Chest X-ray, AP view. Patient: 16 years old, sex M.
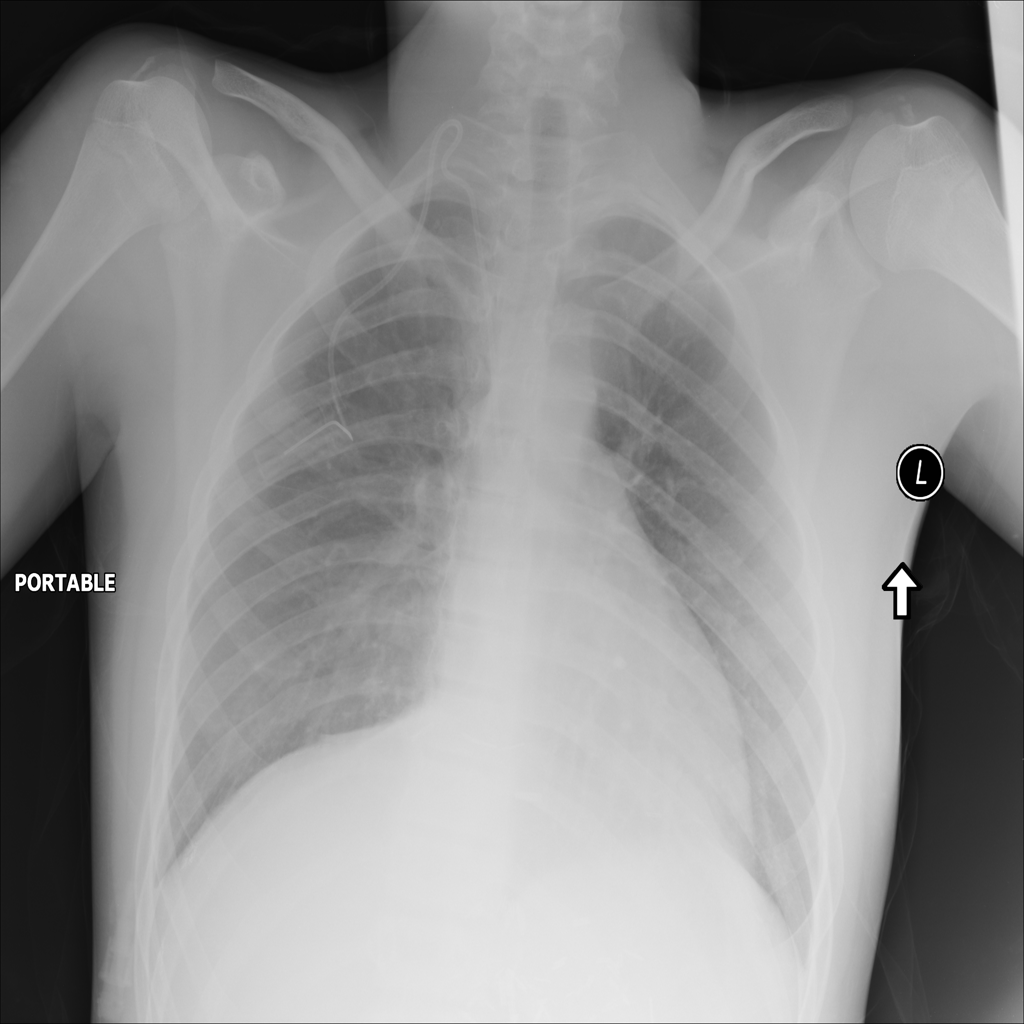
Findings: No Finding